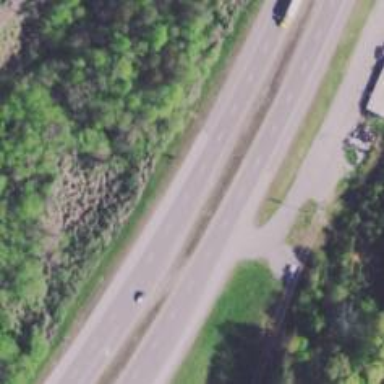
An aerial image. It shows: Trunk highway.